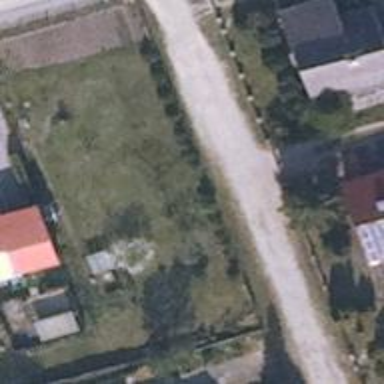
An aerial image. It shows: Residential road with concrete surface.